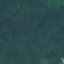
Label: Forest